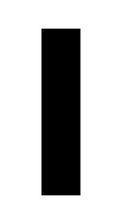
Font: Inter_ExtraBold